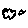
Label: cloud